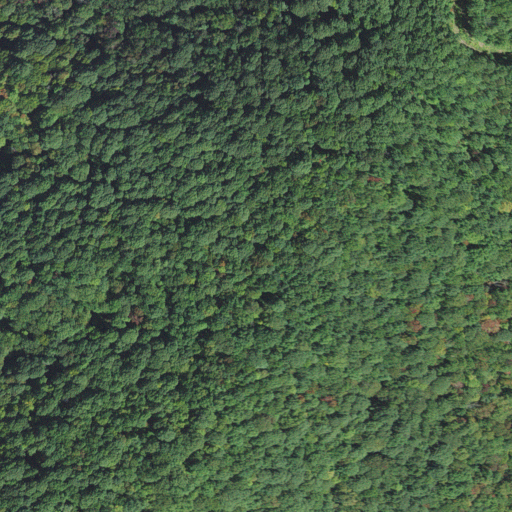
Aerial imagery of ridge(s) in North Carolina named Judaculla Ridge containing only deciduous forest